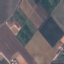
Land use / land cover class: PermanentCrop